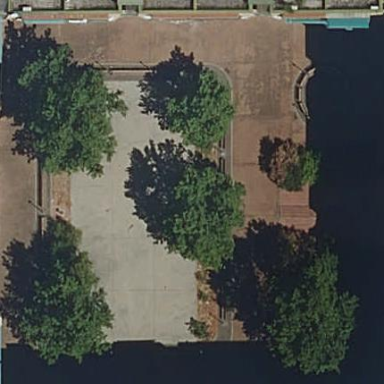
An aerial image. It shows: Sidewalk.